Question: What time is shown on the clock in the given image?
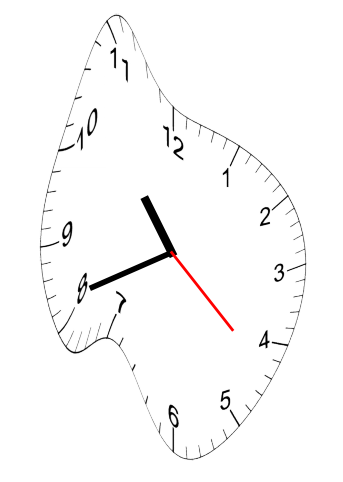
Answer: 10:41:22